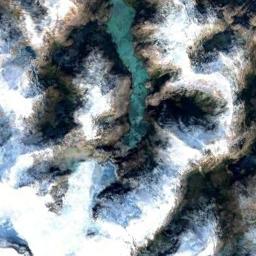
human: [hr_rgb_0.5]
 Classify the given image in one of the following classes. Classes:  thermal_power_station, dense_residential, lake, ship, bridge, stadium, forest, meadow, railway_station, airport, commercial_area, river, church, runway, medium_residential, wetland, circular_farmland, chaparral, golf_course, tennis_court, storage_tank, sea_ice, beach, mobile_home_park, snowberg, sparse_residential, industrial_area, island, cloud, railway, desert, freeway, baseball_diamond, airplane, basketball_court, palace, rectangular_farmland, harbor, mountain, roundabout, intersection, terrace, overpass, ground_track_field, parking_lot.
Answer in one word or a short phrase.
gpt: snowberg